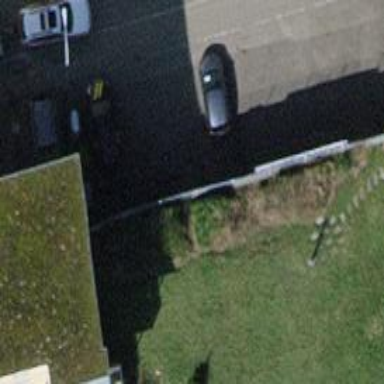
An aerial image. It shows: Car shop.